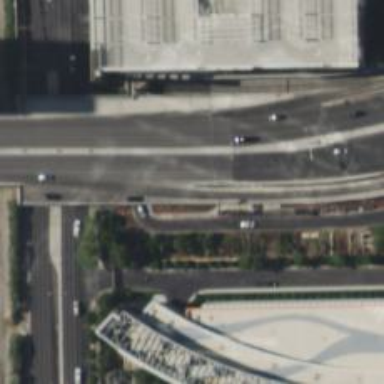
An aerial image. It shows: Secondary link road with bridge.